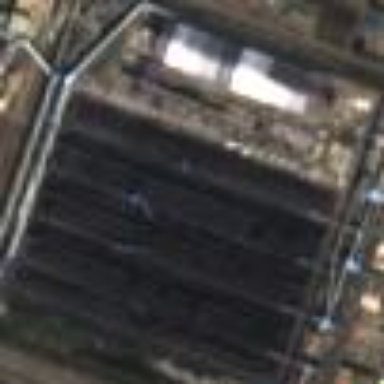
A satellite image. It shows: Bunker silo used for storing coal.